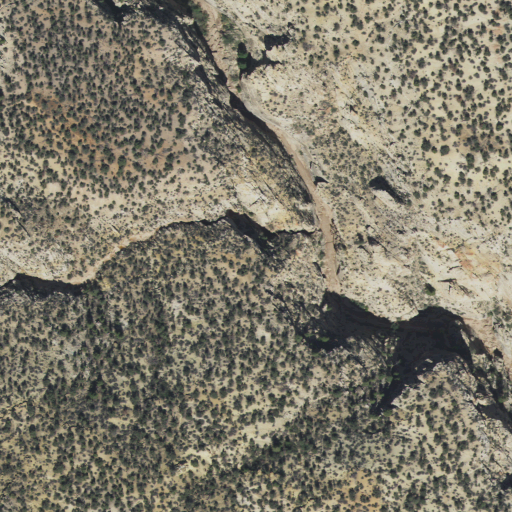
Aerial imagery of valley in Utah named Indian Hollow containing shrub, grassland, and evergreen forest